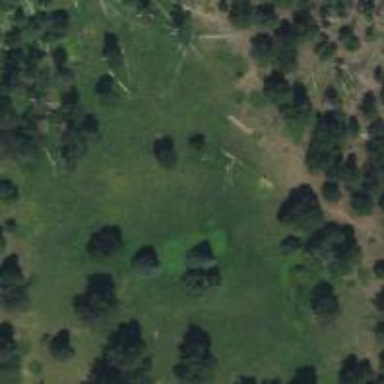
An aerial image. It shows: Open area covered with grass.